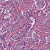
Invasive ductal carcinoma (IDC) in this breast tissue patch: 1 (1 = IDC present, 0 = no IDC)